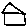
Label: house